Question: I have a Rails 3 app where in a Model I'm creating a 'Comment' record.
I then want to email the new 'Comment'.
This is my model code:
'''
before_create :worequest_comment
protected
def worequest_comment
if self.workorder.worequest_id != nil
if self.internal_only == false
newcomment = Comment.create({:worequest_id => self.workorder.worequest_id, :comments => self.log_desc, :status_date => DateTime.now, :user_id => self.employee.user_id})
CommentMailer.comment_email(newcomment).deliver if self.workorder.worequest.employee_id != nil
end
end
end
end
'''
But, 'newcomment' variable doesn't show the comment.id
See this:

Thank for your help!
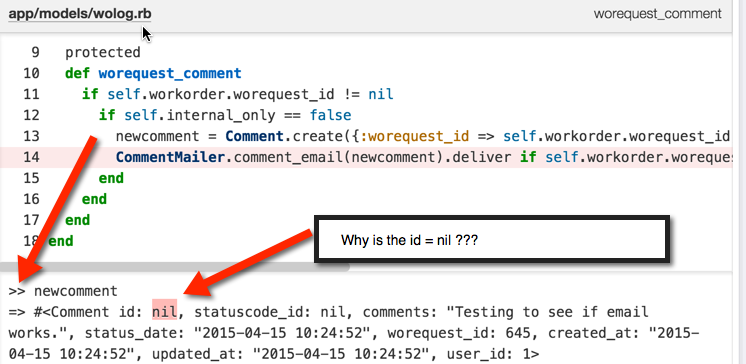
Answer: I moved the CommentMailer to the Comment model:
'''
after_create :comment_email
protected
def comment_email
if !self.worequest.employee_id.nil?
if Worequest.find(self.worequest_id).employee_id != nil
Comment2Mailer.comment2_email(self.id).deliver
end
if Worequest.find(self.worequest_id).r_send == true
CommentMailer.comment_email(self.id).deliver
end
if self.statuscode_id != nil
Worequest.find(self.worequest_id).update_attributes(:statuscode_id => self.statuscode_id)
end
end
end
'''